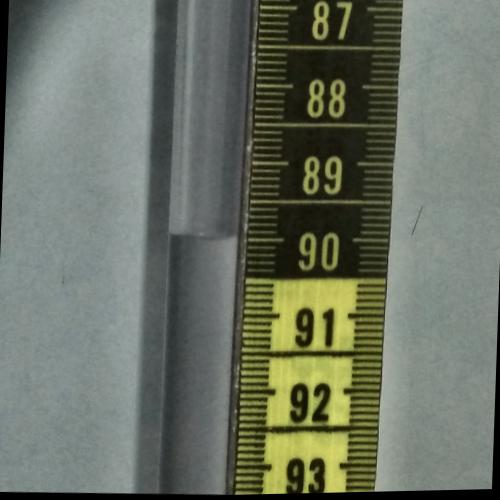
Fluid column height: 90.0 cm